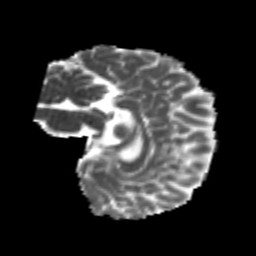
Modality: MD
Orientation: sagittal
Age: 21
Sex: female
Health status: healthy
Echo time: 0.074 s